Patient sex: M
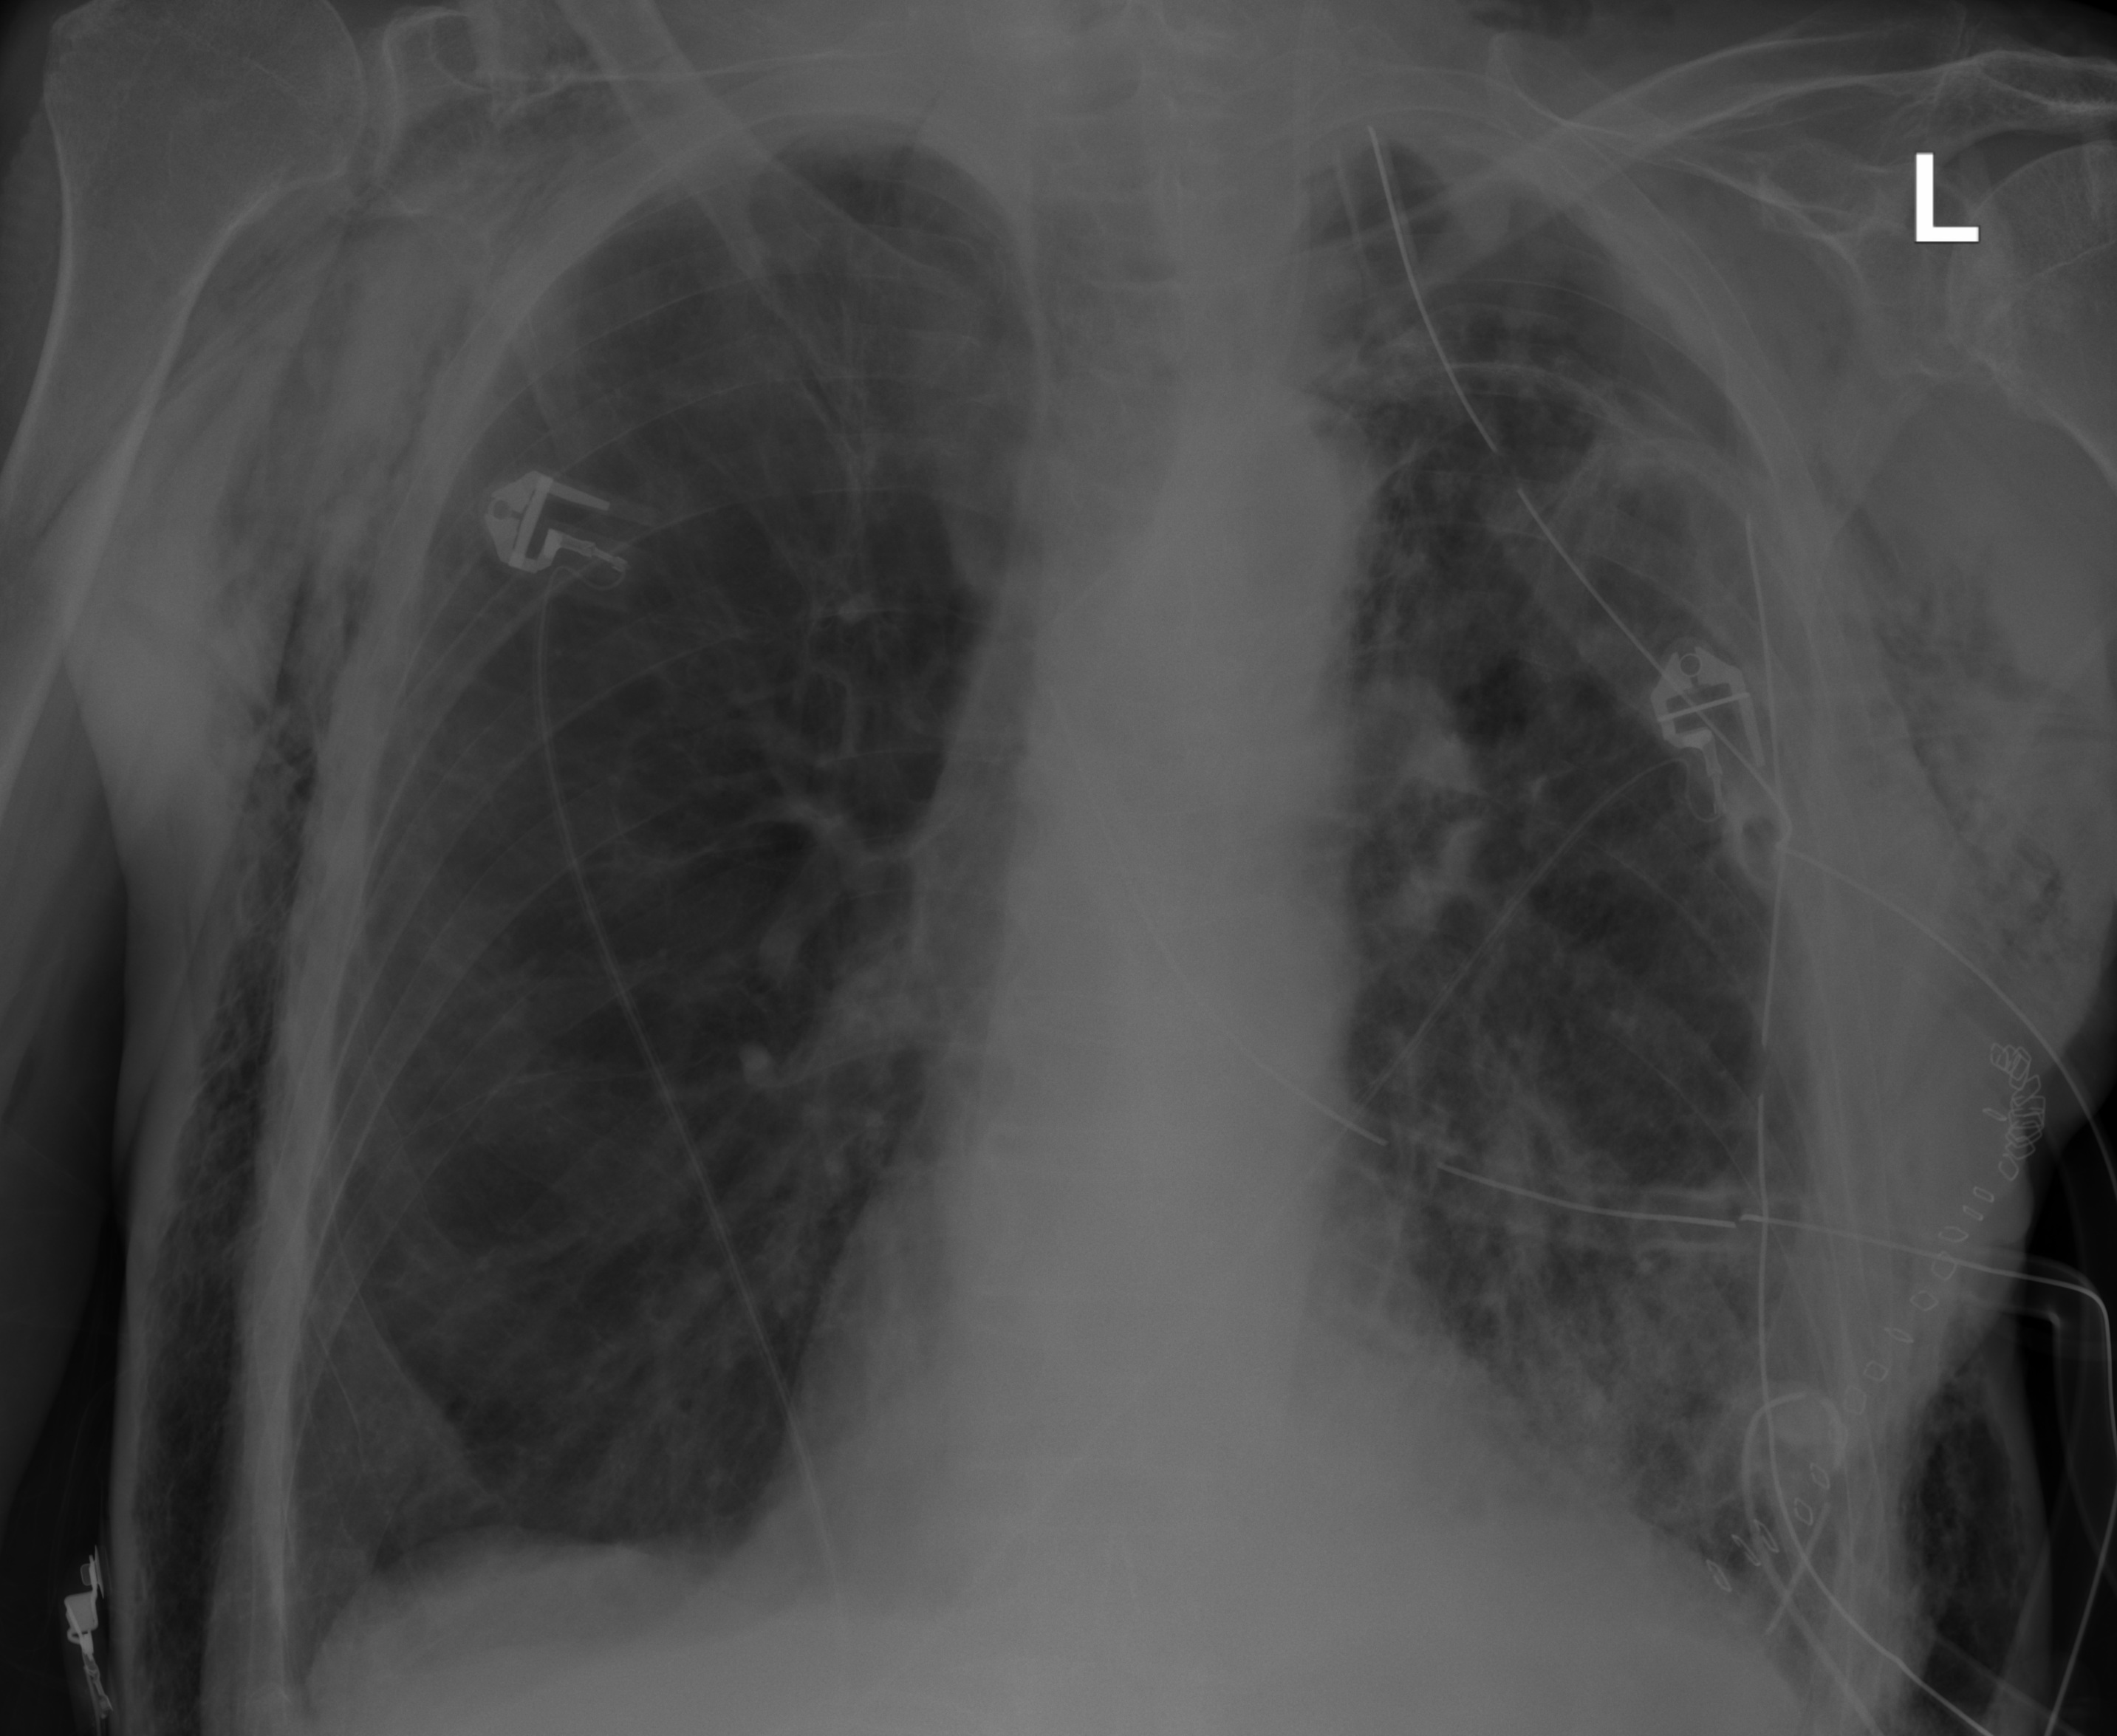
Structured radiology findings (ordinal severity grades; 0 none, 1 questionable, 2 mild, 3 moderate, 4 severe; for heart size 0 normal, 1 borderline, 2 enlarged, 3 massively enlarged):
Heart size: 0
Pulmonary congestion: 0
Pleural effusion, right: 0
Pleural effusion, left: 0
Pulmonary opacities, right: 0
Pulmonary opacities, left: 2
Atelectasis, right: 0
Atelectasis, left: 2